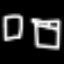
Label: bed